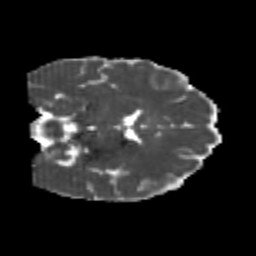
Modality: MD
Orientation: coronal
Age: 23
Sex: female
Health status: healthy
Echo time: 0.074 s